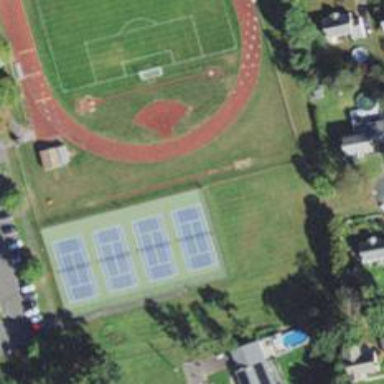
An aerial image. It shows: Tennis court on pitch.